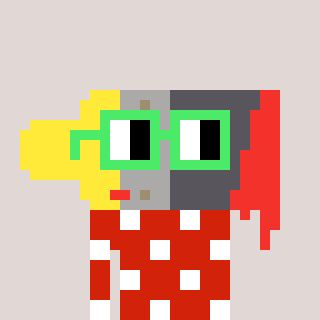
a pixel art character with square light green glasses, a paintbrush-shaped head and a red-colored body on a warm background